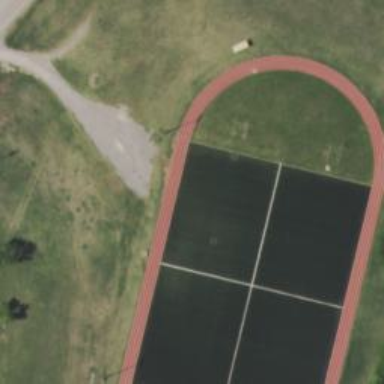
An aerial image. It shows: Track located within leisure land area.